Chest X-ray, PA view. Patient: 51 years old, sex M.
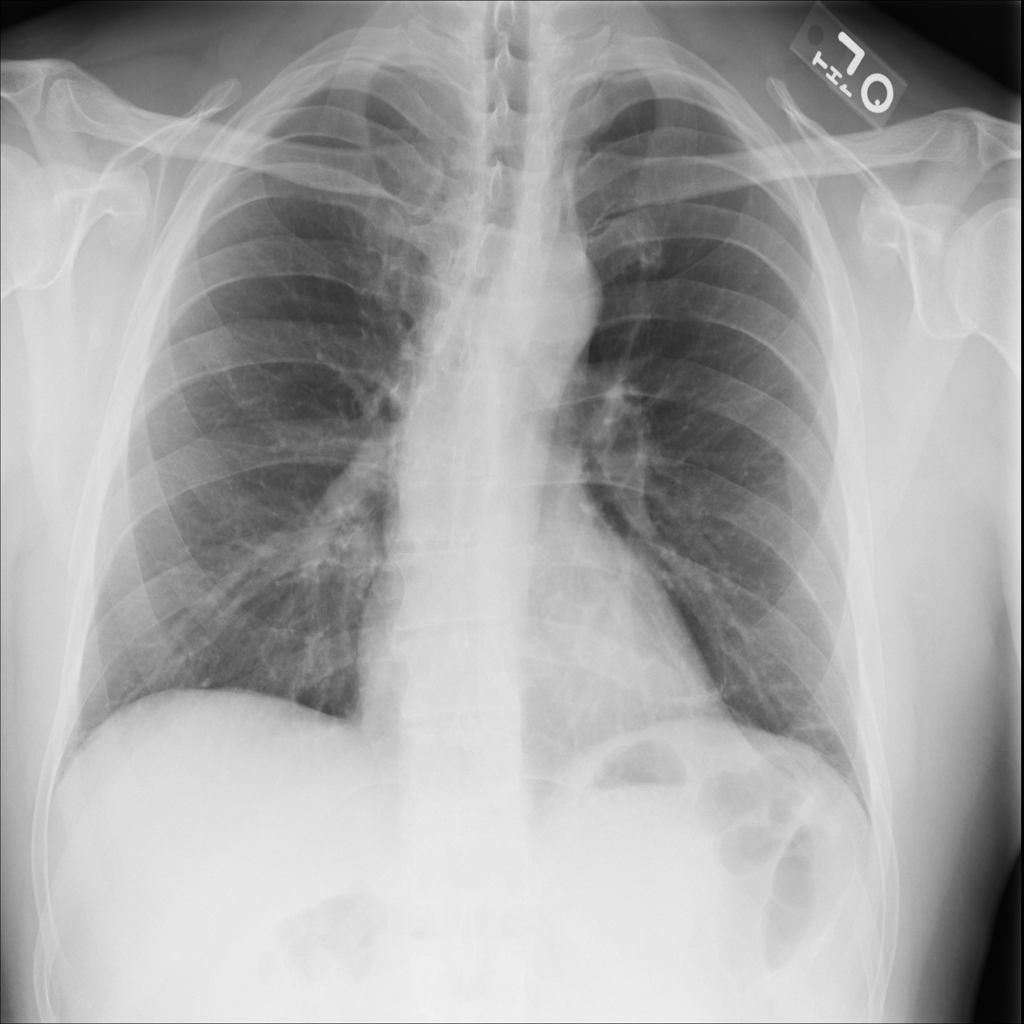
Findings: Atelectasis